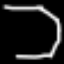
Label: octagon